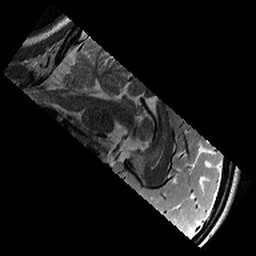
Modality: T2w
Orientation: sagittal
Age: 10
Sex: female
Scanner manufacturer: siemens
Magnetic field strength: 3 T
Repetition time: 9.23 s
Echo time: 0.067 s